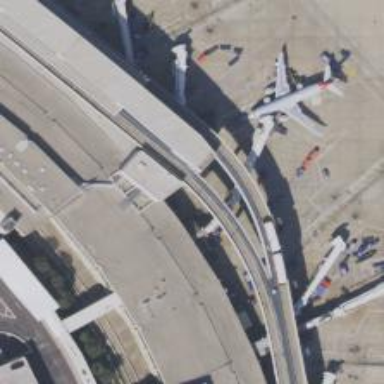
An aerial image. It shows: Airport gate.